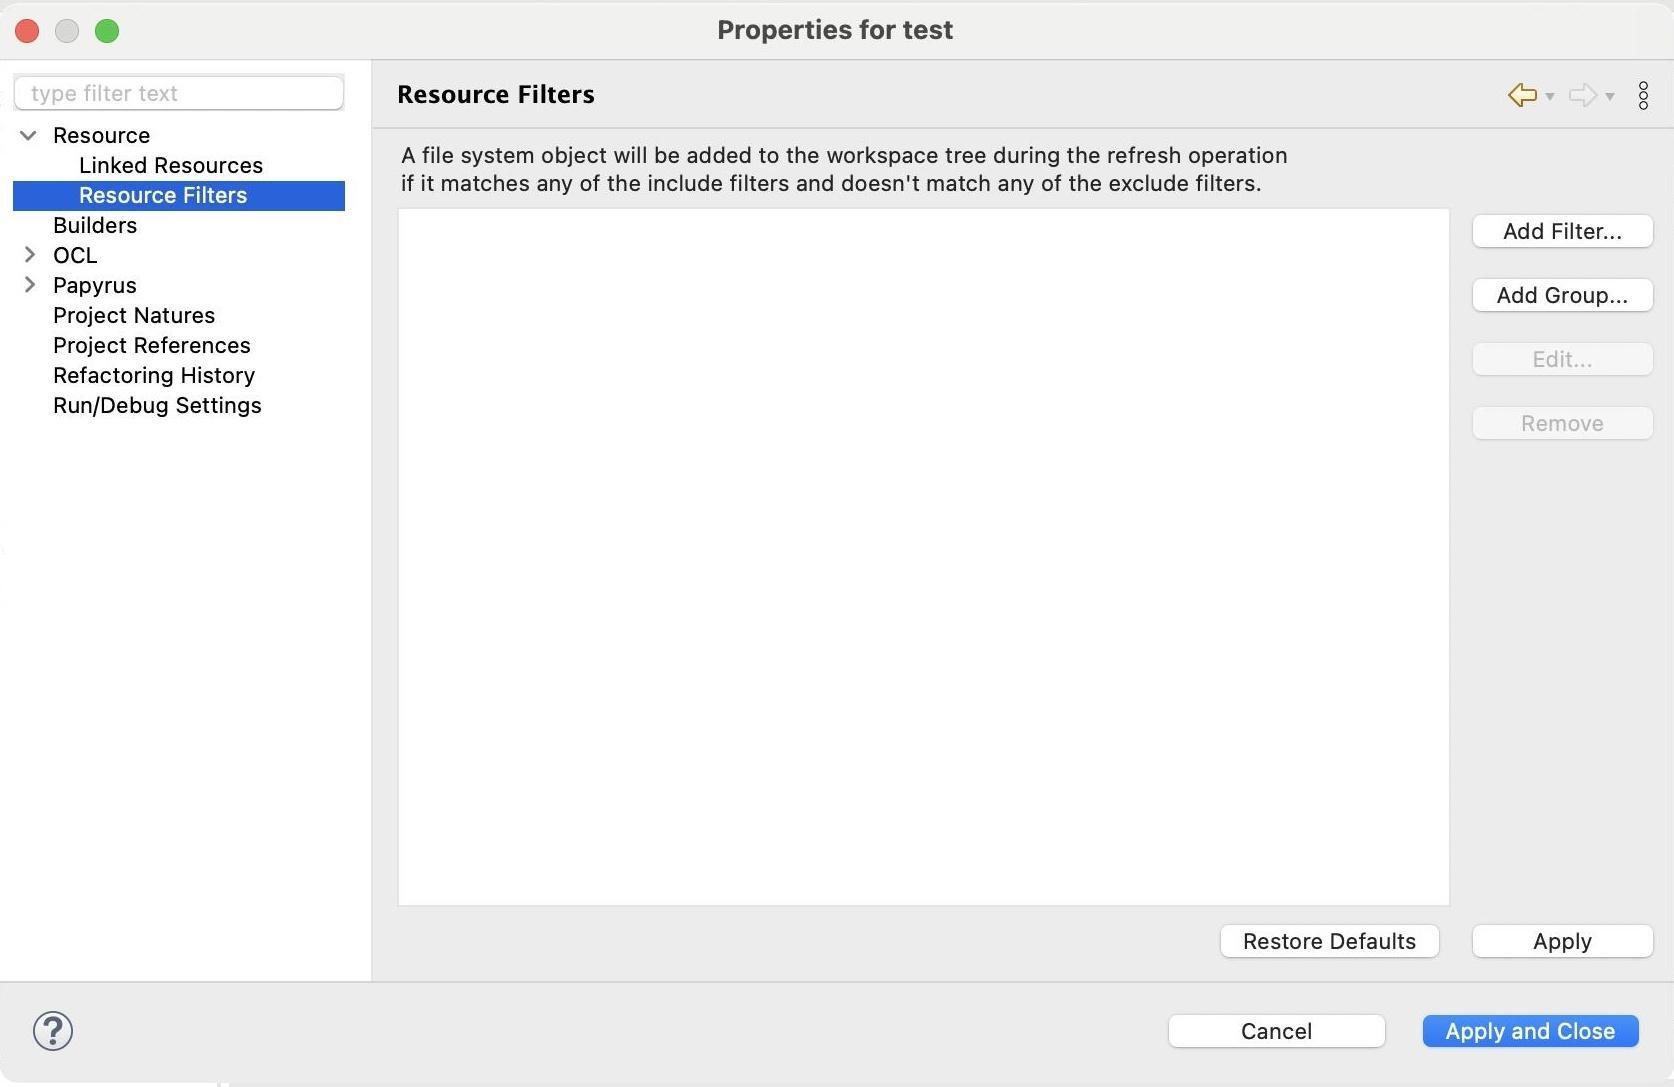
Accessibility tree:
{"name": "Properties_for_test", "role": "AXWindow", "description": null, "role_description": "standard window", "value": null, "position": "370.00;136.00", "size": "838;540", "children": [{"name": "Apply_and_Close", "role": "AXButton", "description": null, "role_description": "button", "value": null, "position": "706.00;502.00", "size": "120;27", "children": []}, {"name": "Cancel", "role": "AXButton", "description": null, "role_description": "button", "value": null, "position": "579.00;502.00", "size": "120;27", "children": []}, {"name": null, "role": "AXToolbar", "description": null, "role_description": "toolbar", "value": null, "position": "12.00;500.00", "size": "30;30", "children": [{"name": "Help", "role": "AXCheckBox", "description": null, "role_description": "checkbox", "value": 0, "position": "12.00;500.00", "size": "30;30", "children": []}]}, {"name": null, "role": "AXScrollArea", "description": null, "role_description": "scroll area", "value": null, "position": "199.00;69.00", "size": "634;415", "children": [{"name": "Apply", "role": "AXButton", "description": null, "role_description": "button", "value": null, "position": "731.00;457.00", "size": "102;27", "children": []}, {"name": "Restore_Defaults", "role": "AXButton", "description": null, "role_description": "button", "value": null, "position": "605.00;457.00", "size": "121;27", "children": []}, {"name": "Remove", "role": "AXButton", "description": null, "role_description": "button", "value": null, "position": "731.00;198.00", "size": "102;27", "children": []}, {"name": "Edit...", "role": "AXButton", "description": null, "role_description": "button", "value": null, "position": "731.00;166.00", "size": "102;27", "children": []}, {"name": "Add_Group...", "role": "AXButton", "description": null, "role_description": "button", "value": null, "position": "731.00;134.00", "size": "102;27", "children": []}, {"name": "Add_Filter...", "role": "AXButton", "description": null, "role_description": "button", "value": null, "position": "731.00;102.00", "size": "102;27", "children": []}, {"name": null, "role": "AXScrollArea", "description": null, "role_description": "scroll area", "value": null, "position": "199.00;102.00", "size": "527;350", "children": [{"name": null, "role": "AXOutline", "description": null, "role_description": "outline", "value": null, "position": "200.00;103.00", "size": "525;348", "children": [{"name": null, "role": "AXColumn", "description": null, "role_description": "column", "value": null, "position": "200.00;103.00", "size": "525;348", "children": []}]}]}, {"name": null, "role": "AXStaticText", "description": null, "role_description": "text", "value": "A file system object will be added to the workspace tree during the refresh operation\nif it matches any of the include filters and doesn't match any of the exclude filters. ", "position": "199.00;69.00", "size": "448;28", "children": []}]}, {"name": null, "role": "AXToolbar", "description": "", "role_description": "toolbar", "value": null, "position": "751.00;35.00", "size": "82;22", "children": [{"name": "Back_to_Linked_Resources", "role": "AXMenuButton", "description": null, "role_description": "menu button", "value": null, "position": "751.00;35.00", "size": "22;22", "children": []}, {"name": "Forward", "role": "AXMenuButton", "description": null, "role_description": "menu button", "value": null, "position": "781.00;35.00", "size": "22;22", "children": []}, {"name": "Additional_Dialog_Actions", "role": "AXButton", "description": null, "role_description": "button", "value": null, "position": "811.00;35.00", "size": "22;22", "children": []}]}, {"name": null, "role": "AXStaticText", "description": "", "role_description": "text", "value": "Resource Filters", "position": "196.00;35.00", "size": "548;21", "children": []}, {"name": null, "role": "AXSplitter", "description": null, "role_description": "splitter", "value": 180, "position": "180.00;28.00", "size": "5;461", "children": []}, {"name": null, "role": "AXScrollArea", "description": null, "role_description": "scroll area", "value": null, "position": "7.00;59.00", "size": "166;430", "children": [{"name": null, "role": "AXOutline", "description": null, "role_description": "outline", "value": null, "position": "7.00;59.00", "size": "166;430", "children": [{"name": null, "role": "AXRow", "description": null, "role_description": "outline row", "value": null, "position": "7.00;59.00", "size": "166;15", "children": [{"name": null, "role": "AXGroup", "description": null, "role_description": "group", "value": null, "position": "7.00;59.00", "size": "126;15", "children": [{"name": null, "role": "AXDisclosureTriangle", "description": null, "role_description": "disclosure triangle", "value": 1, "position": "9.00;59.00", "size": "12;14", "children": []}, {"name": null, "role": "AXStaticText", "description": null, "role_description": "text", "value": "Resource", "position": "25.00;59.00", "size": "107;14", "children": []}]}]}, {"name": null, "role": "AXRow", "description": null, "role_description": "outline row", "value": null, "position": "7.00;74.00", "size": "166;15", "children": [{"name": null, "role": "AXStaticText", "description": null, "role_description": "text", "value": "Linked Resources", "position": "38.00;74.00", "size": "94;14", "children": []}]}, {"name": null, "role": "AXRow", "description": null, "role_description": "outline row", "value": null, "position": "7.00;89.00", "size": "166;15", "children": [{"name": null, "role": "AXStaticText", "description": null, "role_description": "text", "value": "Resource Filters", "position": "38.00;89.00", "size": "94;14", "children": []}]}, {"name": null, "role": "AXRow", "description": null, "role_description": "outline row", "value": null, "position": "7.00;104.00", "size": "166;15", "children": [{"name": null, "role": "AXStaticText", "description": null, "role_description": "text", "value": "Builders", "position": "25.00;104.00", "size": "107;14", "children": []}]}, {"name": null, "role": "AXRow", "description": null, "role_description": "outline row", "value": null, "position": "7.00;119.00", "size": "166;15", "children": [{"name": null, "role": "AXGroup", "description": null, "role_description": "group", "value": null, "position": "7.00;119.00", "size": "126;15", "children": [{"name": null, "role": "AXDisclosureTriangle", "description": null, "role_description": "disclosure triangle", "value": 0, "position": "9.00;119.00", "size": "12;14", "children": []}, {"name": null, "role": "AXStaticText", "description": null, "role_description": "text", "value": "OCL", "position": "25.00;119.00", "size": "107;14", "children": []}]}]}, {"name": null, "role": "AXRow", "description": null, "role_description": "outline row", "value": null, "position": "7.00;134.00", "size": "166;15", "children": [{"name": null, "role": "AXGroup", "description": null, "role_description": "group", "value": null, "position": "7.00;134.00", "size": "126;15", "children": [{"name": null, "role": "AXDisclosureTriangle", "description": null, "role_description": "disclosure triangle", "value": 0, "position": "9.00;134.00", "size": "12;14", "children": []}, {"name": null, "role": "AXStaticText", "description": null, "role_description": "text", "value": "Papyrus", "position": "25.00;134.00", "size": "107;14", "children": []}]}]}, {"name": null, "role": "AXRow", "description": null, "role_description": "outline row", "value": null, "position": "7.00;149.00", "size": "166;15", "children": [{"name": null, "role": "AXStaticText", "description": null, "role_description": "text", "value": "Project Natures", "position": "25.00;149.00", "size": "107;14", "children": []}]}, {"name": null, "role": "AXRow", "description": null, "role_description": "outline row", "value": null, "position": "7.00;164.00", "size": "166;15", "children": [{"name": null, "role": "AXStaticText", "description": null, "role_description": "text", "value": "Project References", "position": "25.00;164.00", "size": "107;14", "children": []}]}, {"name": null, "role": "AXRow", "description": null, "role_description": "outline row", "value": null, "position": "7.00;179.00", "size": "166;15", "children": [{"name": null, "role": "AXStaticText", "description": null, "role_description": "text", "value": "Refactoring History", "position": "25.00;179.00", "size": "107;14", "children": []}]}, {"name": null, "role": "AXRow", "description": null, "role_description": "outline row", "value": null, "position": "7.00;194.00", "size": "166;15", "children": [{"name": null, "role": "AXStaticText", "description": null, "role_description": "text", "value": "Run/Debug Settings", "position": "25.00;194.00", "size": "107;14", "children": []}]}, {"name": null, "role": "AXColumn", "description": null, "role_description": "column", "value": null, "position": "7.00;59.00", "size": "126;430", "children": []}]}]}, {"name": "type_filter_text", "role": "AXTextField", "description": null, "role_description": "search text field", "value": "", "position": "7.00;35.00", "size": "166;19", "children": []}, {"name": null, "role": "AXButton", "description": null, "role_description": "close button", "value": null, "position": "7.00;6.00", "size": "14;16", "children": []}, {"name": null, "role": "AXButton", "description": null, "role_description": "zoom button", "value": null, "position": "47.00;6.00", "size": "14;16", "children": [{"name": null, "role": "AXGroup", "description": null, "role_description": "group", "value": null, "position": "47.00;6.00", "size": "14;16", "children": [{"name": null, "role": "AXGroup", "description": null, "role_description": "group", "value": null, "position": "47.00;6.00", "size": "14;16", "children": []}]}]}, {"name": null, "role": "AXButton", "description": null, "role_description": "minimize button", "value": null, "position": "27.00;6.00", "size": "14;16", "children": []}, {"name": null, "role": "AXStaticText", "description": null, "role_description": "text", "value": "Properties for test", "position": "357.00;5.00", "size": "123;16", "children": []}]}